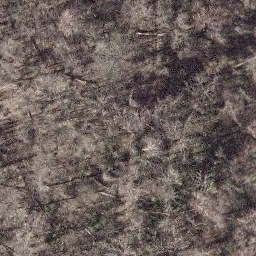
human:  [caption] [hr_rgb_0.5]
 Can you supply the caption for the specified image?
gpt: Lots of withered trees in the forest .

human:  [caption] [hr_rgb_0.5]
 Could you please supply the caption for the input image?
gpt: This is a forest with withered trees .

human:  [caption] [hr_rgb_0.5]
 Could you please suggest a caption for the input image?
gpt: There are lots of withered trees in the forest .

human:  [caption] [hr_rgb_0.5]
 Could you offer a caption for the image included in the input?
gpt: It is a dense forest with grey plants .

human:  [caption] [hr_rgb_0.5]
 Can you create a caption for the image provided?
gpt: Lots of grey trees in the forest .